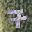
Label: 7